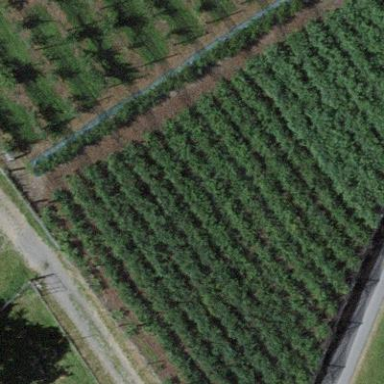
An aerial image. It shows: Orchard.